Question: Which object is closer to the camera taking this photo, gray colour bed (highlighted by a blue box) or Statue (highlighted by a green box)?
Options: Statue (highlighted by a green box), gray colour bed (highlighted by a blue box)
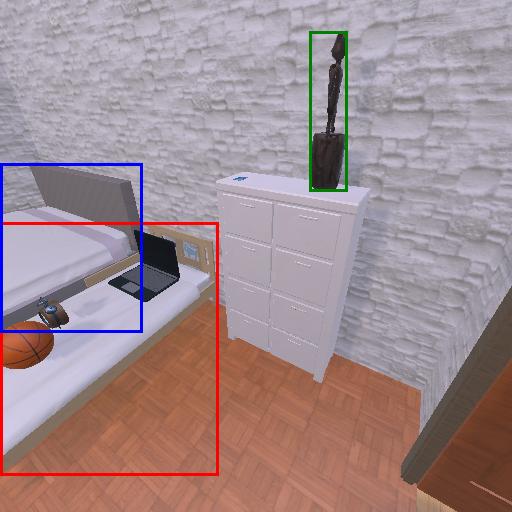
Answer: Statue (highlighted by a green box)